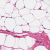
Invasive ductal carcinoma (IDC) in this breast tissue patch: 0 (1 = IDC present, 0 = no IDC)